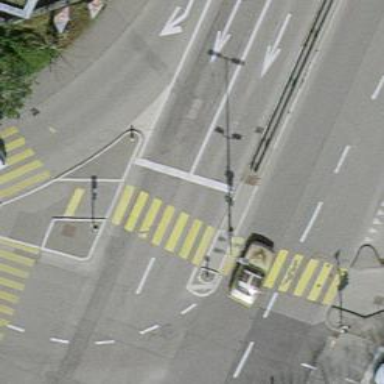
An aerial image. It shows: Crossing with traffic signals.